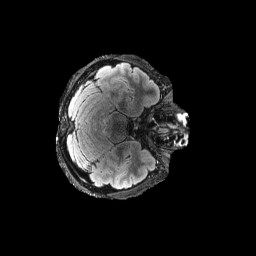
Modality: FLAIR
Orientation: axial
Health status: ill
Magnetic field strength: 3 T